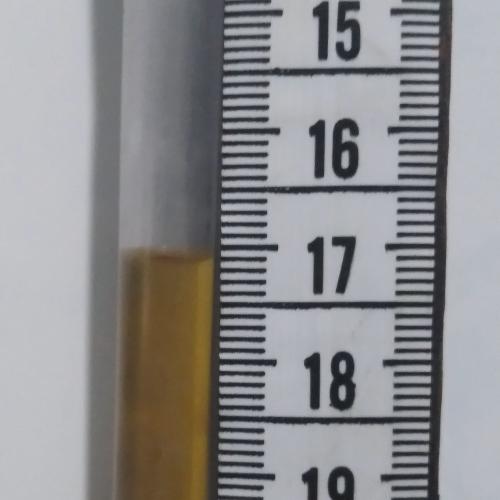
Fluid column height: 17.1 cm